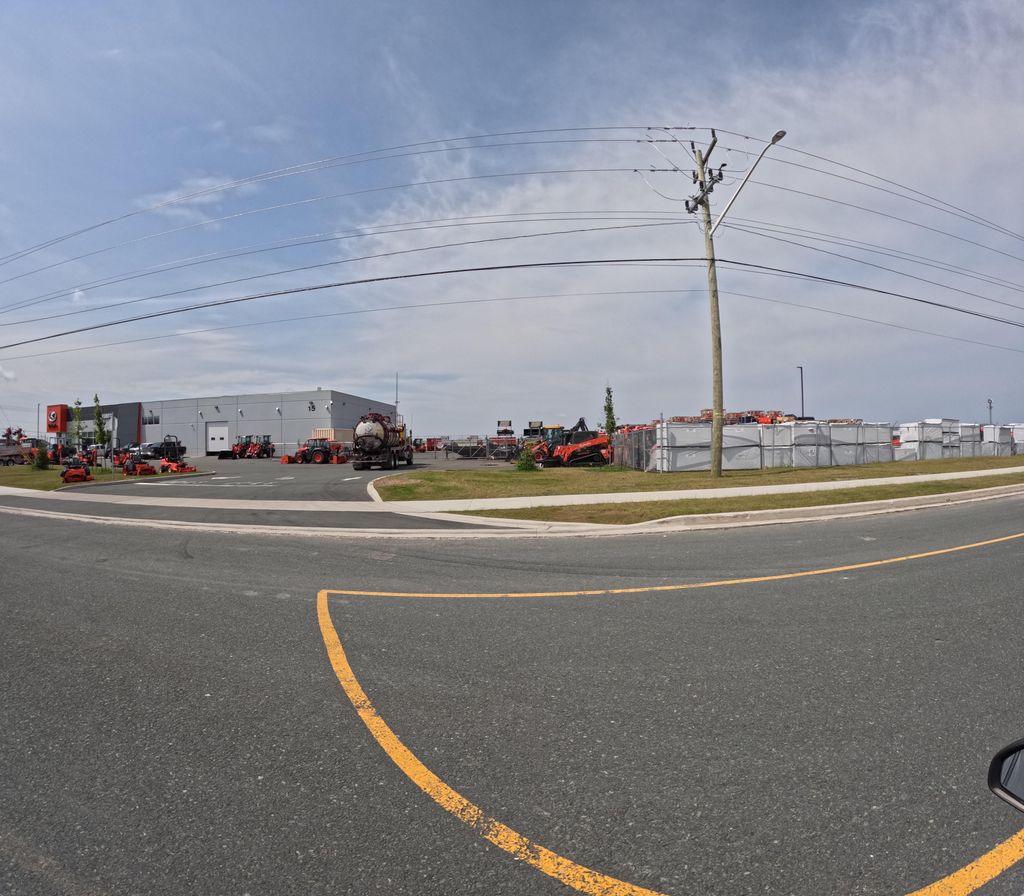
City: st_johns